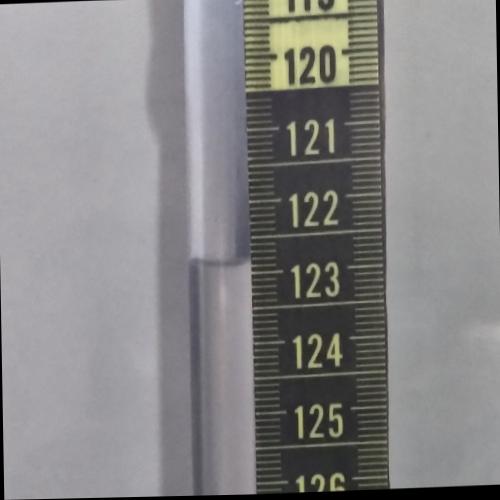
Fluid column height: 122.9 cm